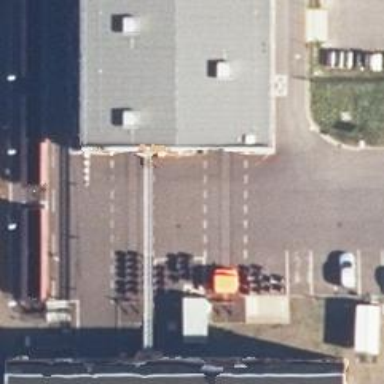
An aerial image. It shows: Railway level crossing.